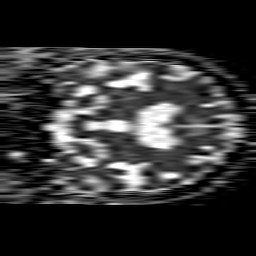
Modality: ADC
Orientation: coronal
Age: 72
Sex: male
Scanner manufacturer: philips
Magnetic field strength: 1.5 T
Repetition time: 3.987 s
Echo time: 0.1103 s